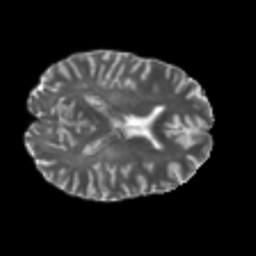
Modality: T2w
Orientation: axial
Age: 33
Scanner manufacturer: philips
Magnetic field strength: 3 T
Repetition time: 8.6 s
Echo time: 0.127 s